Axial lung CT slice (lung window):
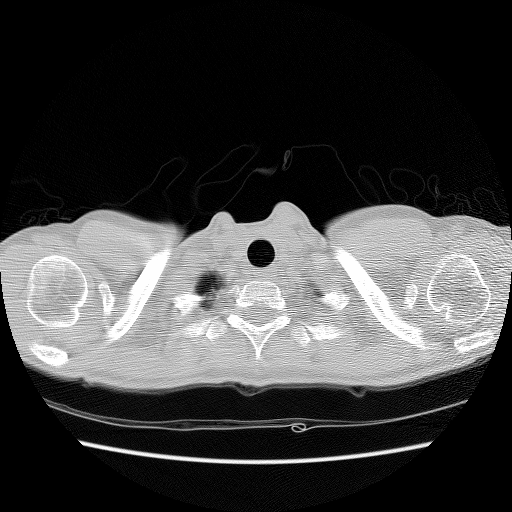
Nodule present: no